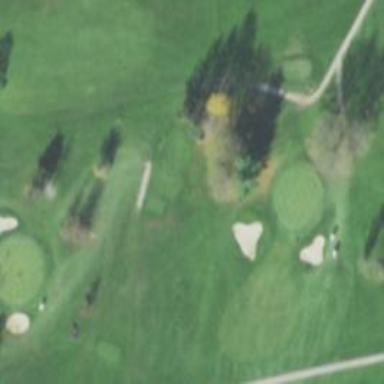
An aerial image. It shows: Service road used as golf cart path.